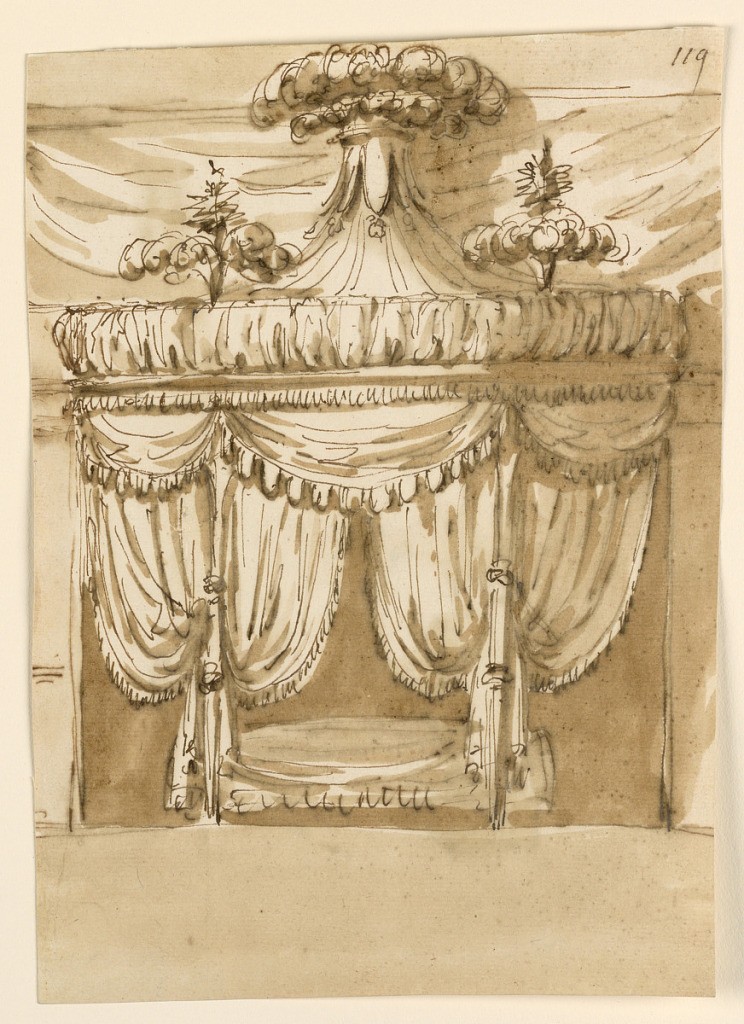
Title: Elevation of a Bed Alcove
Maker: Giuseppe Barberi, Italian, 1746–1809
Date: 1746–1809
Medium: Pen and brown ink, brush and brown wash on off-white laid paper
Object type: Drawing
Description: Elevation of a Bed Alcove.